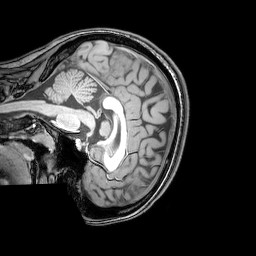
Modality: T1w
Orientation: sagittal
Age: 22
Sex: female
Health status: healthy
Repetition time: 0.081 s
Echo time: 0.037 s